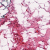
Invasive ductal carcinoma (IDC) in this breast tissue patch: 0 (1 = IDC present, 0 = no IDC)